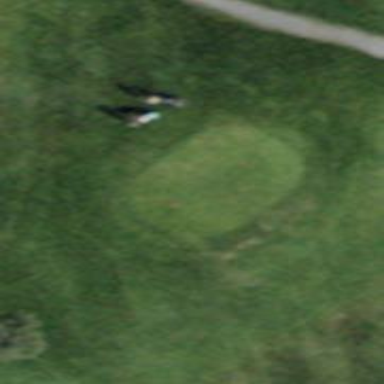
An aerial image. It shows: Golf tee on grassy land.